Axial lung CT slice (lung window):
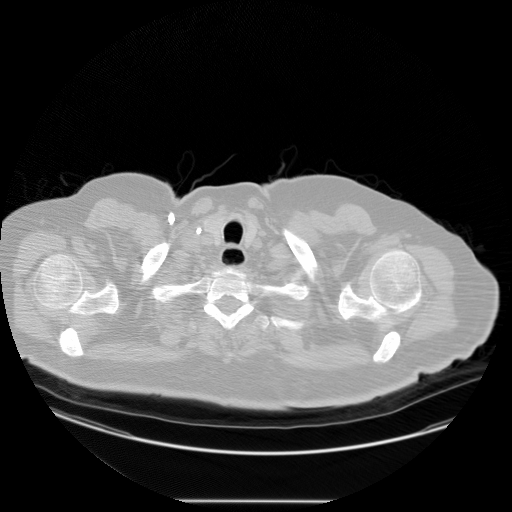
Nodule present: no